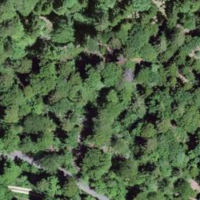
EUNIS habitat code: 41
Species observed at this site:
Melittis melissophyllum